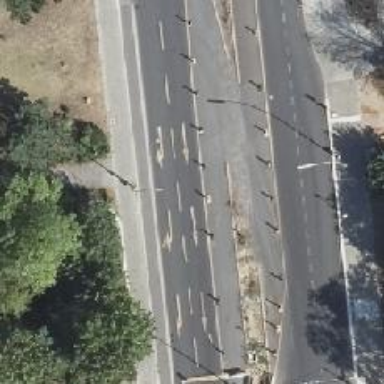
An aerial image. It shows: Secondary road with asphalt surface and cycle track on the right side.